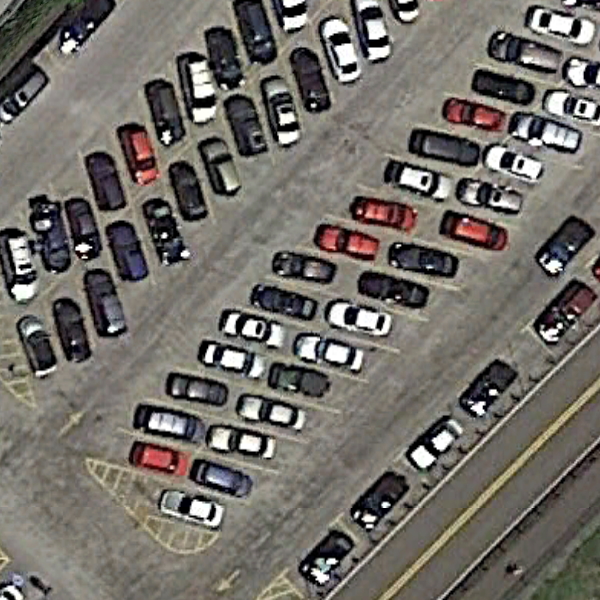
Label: Parking